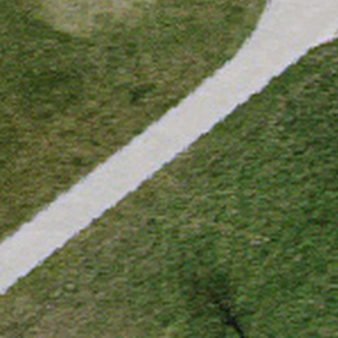
Label: other